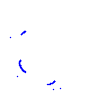
Particle: kaon